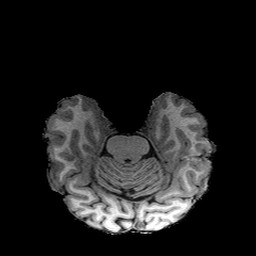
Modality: T1w
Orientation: coronal